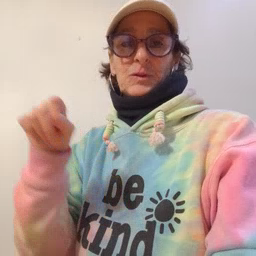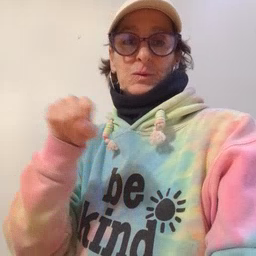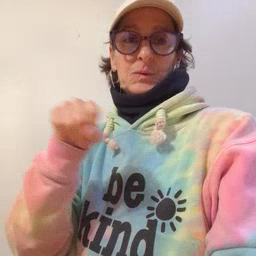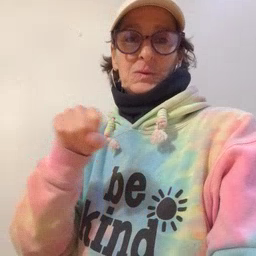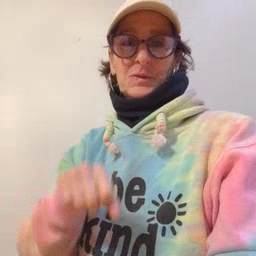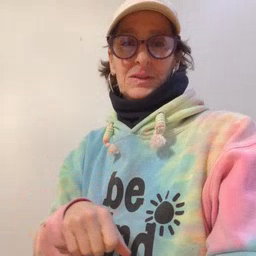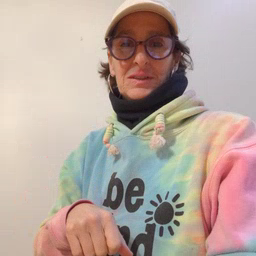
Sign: shoe